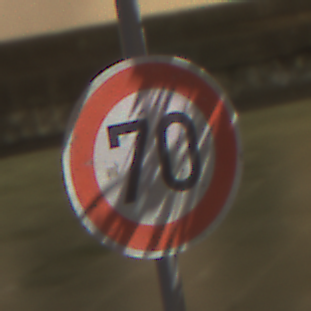
Verkehrszeichen: Geschwindigkeit70
Umgebung: Outdoor, Urban
Tageszeit: Night
Wetter: PartlyCloudy
Licht: Artificial
Jahreszeit: NotSpecified
Kontrast: HighContrast